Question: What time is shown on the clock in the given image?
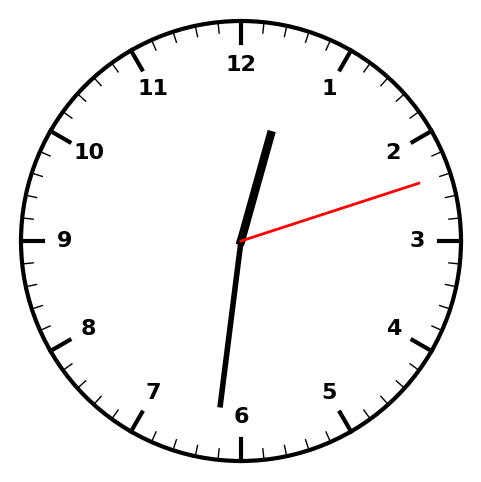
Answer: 12:31:12